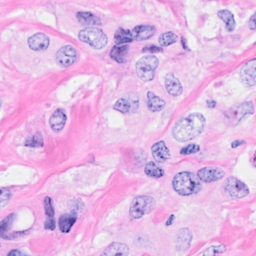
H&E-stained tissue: Breast